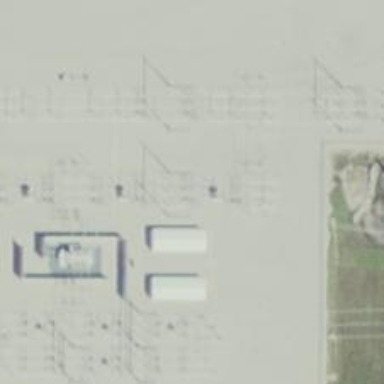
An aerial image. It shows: Switch used for power control.